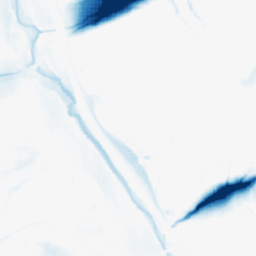
Category: morphological
Decomposition family: morphological_ellipse
Decomposition parameters: operation: closing
width: 50
height: 20
Upsampling method: sinc_blackman
Upsampling parameters: scale: 2
kernel_size: 4
Upsampling scale: 2